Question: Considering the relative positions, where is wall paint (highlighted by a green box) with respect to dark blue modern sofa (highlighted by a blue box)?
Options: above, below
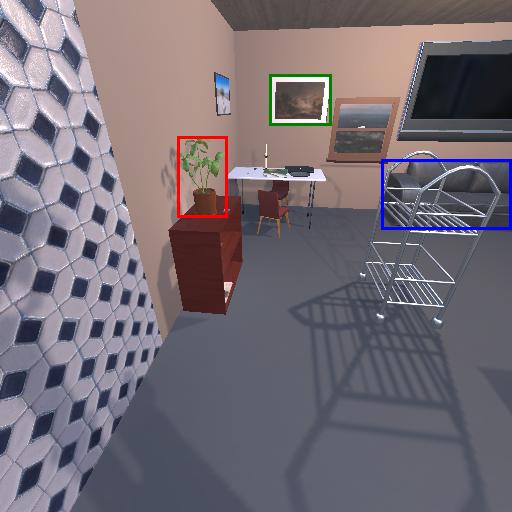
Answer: above